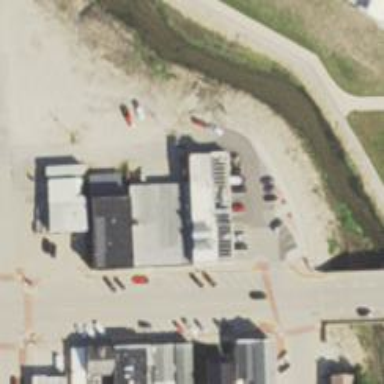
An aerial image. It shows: Alleyway designated as service road.